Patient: sex M, age 57
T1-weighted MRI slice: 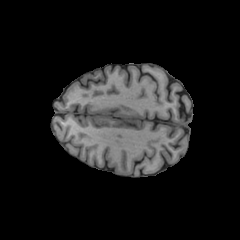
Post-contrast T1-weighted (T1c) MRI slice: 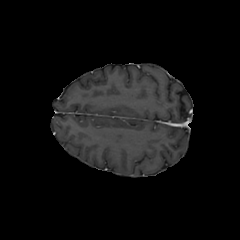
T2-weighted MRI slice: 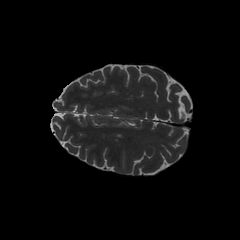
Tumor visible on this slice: no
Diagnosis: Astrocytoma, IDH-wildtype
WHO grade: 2